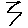
Label: zigzag